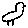
Label: bird